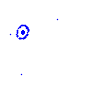
Particle: proton